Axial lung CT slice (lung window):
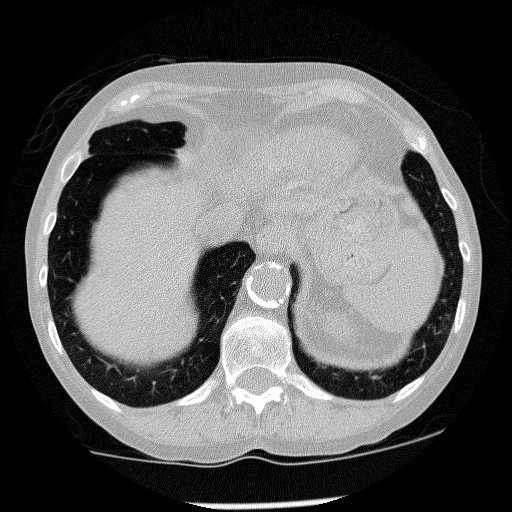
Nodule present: no